Interaction volume radius: 5 \u00c5
Interaction volume height: 10 \u00c5
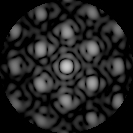
Disorder parameter: 0.2567